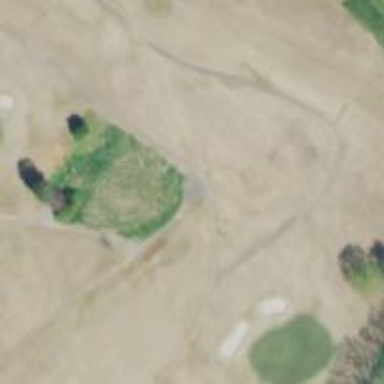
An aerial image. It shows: Service road used as golf cart path.